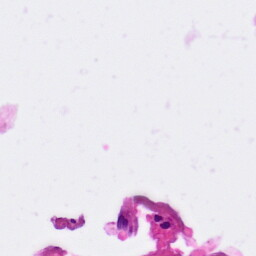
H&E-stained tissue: Pancreatic